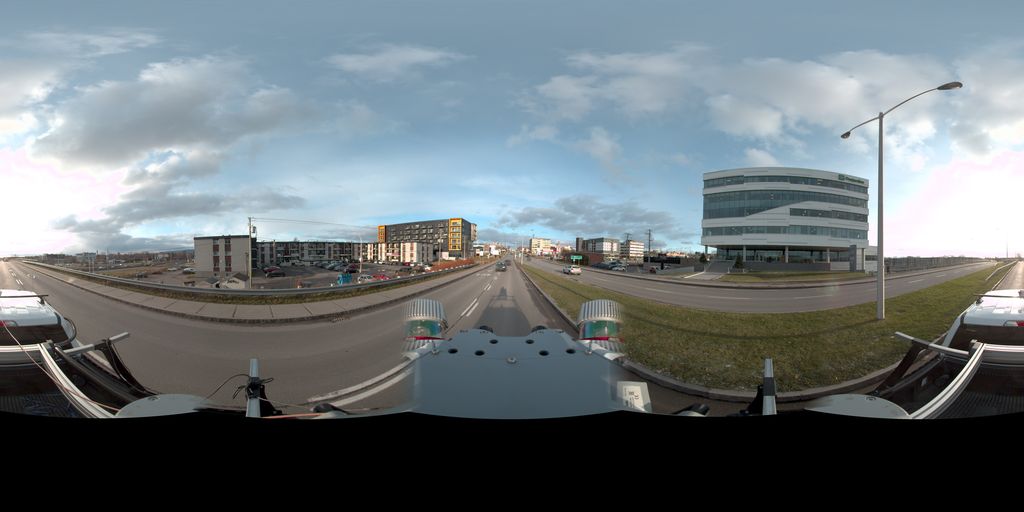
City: quebec_city